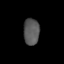
Tissue: lung
Cell type: Epithelial cells
Senescence score: 0.1594
Nuclear area (px): 412
Mean DAPI intensity: 87.799